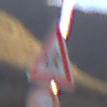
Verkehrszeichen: KinderRechts
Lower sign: VerbotUeberholenEinspurigeFahrzeuge
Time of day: SunriseSunset
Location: Outdoor (Nature)
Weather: Clear
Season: NotSpecified
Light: Natural